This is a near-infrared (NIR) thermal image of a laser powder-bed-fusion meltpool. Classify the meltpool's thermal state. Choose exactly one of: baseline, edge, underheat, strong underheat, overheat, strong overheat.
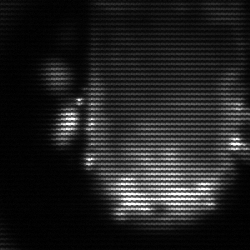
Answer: baseline